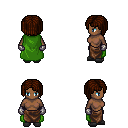
a pixel art fantasy rpg character, female body template, human, dark skin, green cape, robe skirt, brown pageboy hairstyle, metal gloves, gray slippers, four views (front, back, left, right), 2x2 character sprite sheet, small pixel art, hard edges, no anti-aliasing